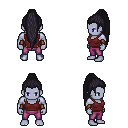
a pixel art fantasy rpg character, male body template, dark elf, purple skin, maroon pirate shirt, magenta pants, raven extra-long topknot hairstyle, cloth bracers, four views (front, back, left, right), 2x2 character sprite sheet, small pixel art, hard edges, no anti-aliasing